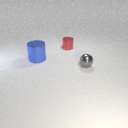
large blue metal cylinder behind small gray metal sphere